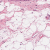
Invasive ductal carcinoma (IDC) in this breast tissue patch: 0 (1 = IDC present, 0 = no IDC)